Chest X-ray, PA view. Patient: 28 years old, sex M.
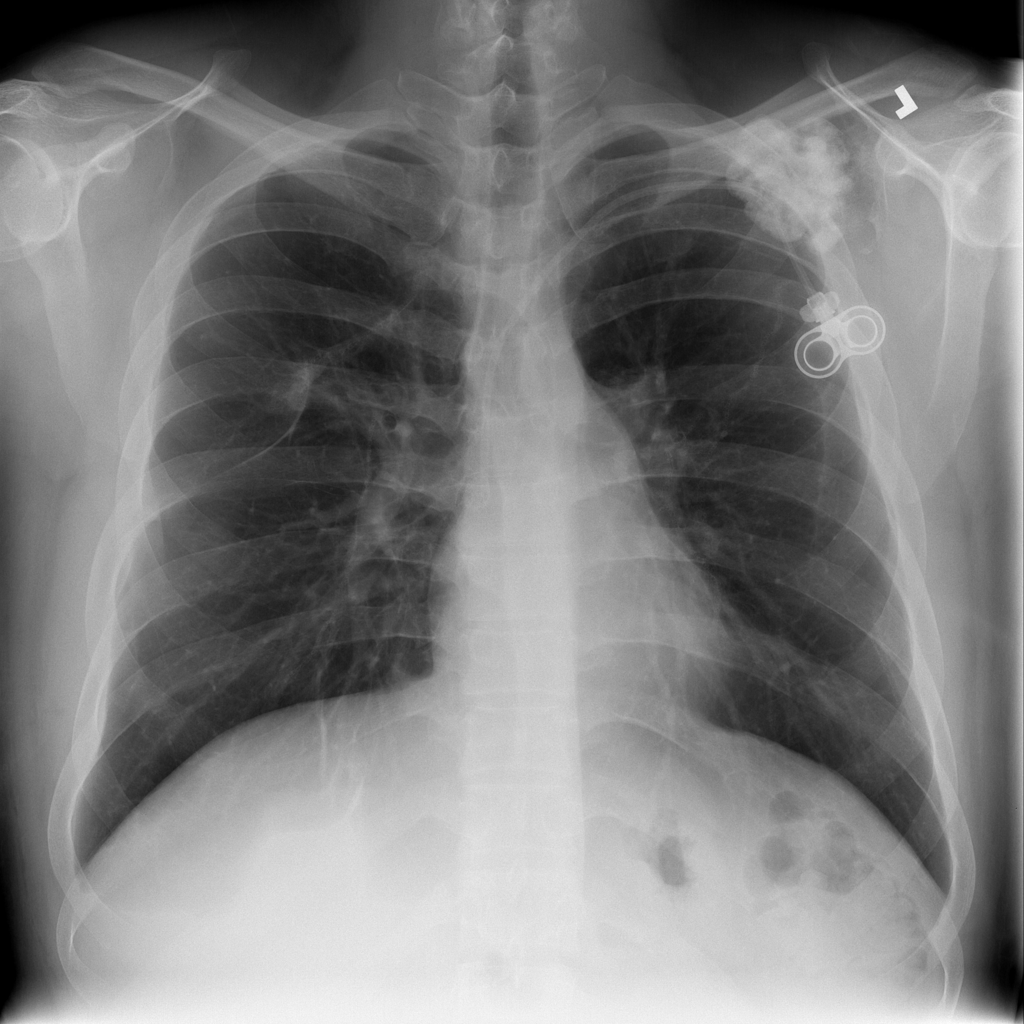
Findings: Mass